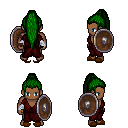
a pixel art fantasy rpg character, male body template, human, dark skin, red robe, white pants, green extra-long topknot hairstyle, white cloth bandages, brown slippers, shield, four views (front, back, left, right), 2x2 character sprite sheet, small pixel art, hard edges, no anti-aliasing